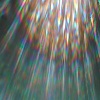
Label: sunburn